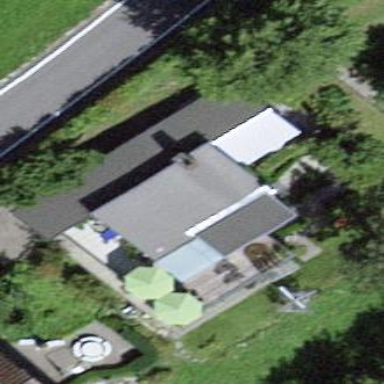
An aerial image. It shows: Detached building.